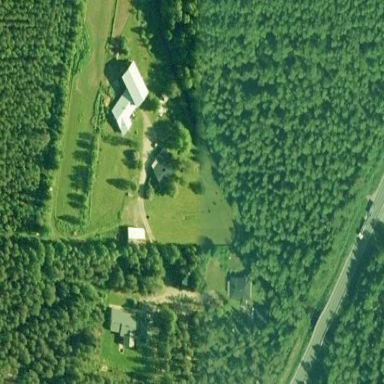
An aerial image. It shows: Farmyard area.